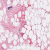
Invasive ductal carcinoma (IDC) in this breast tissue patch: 0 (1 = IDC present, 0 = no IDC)